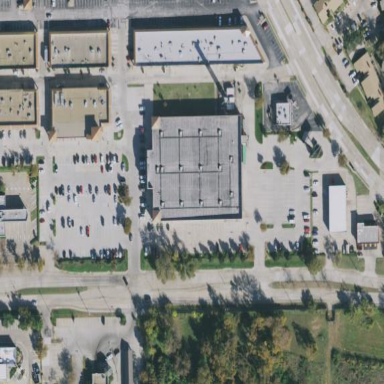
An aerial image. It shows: Commercial building.